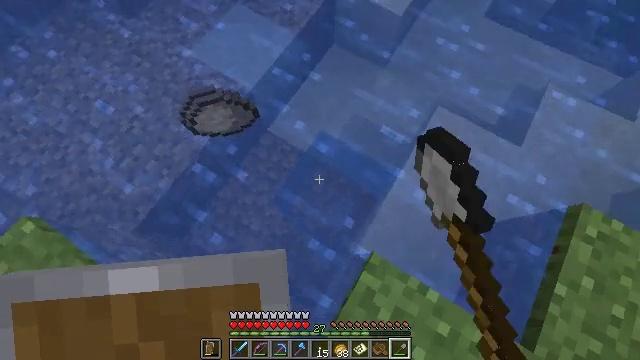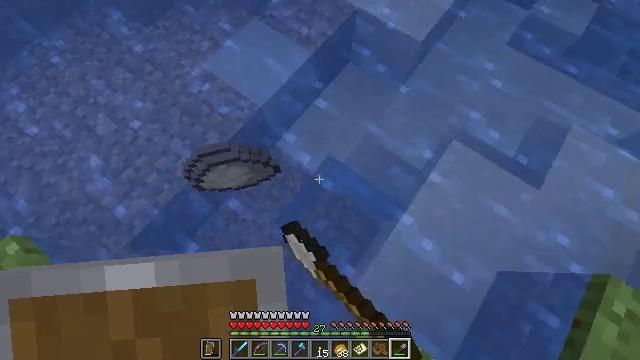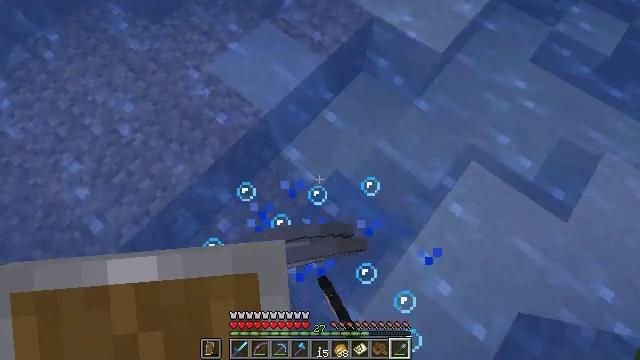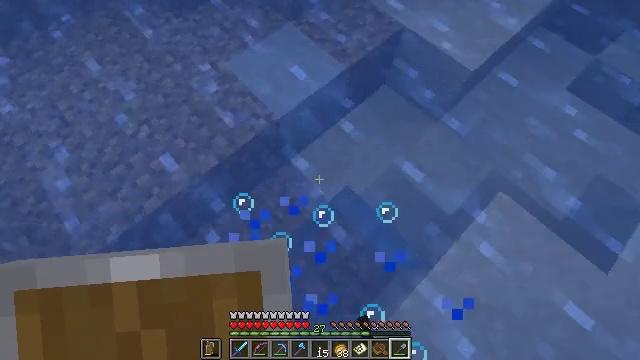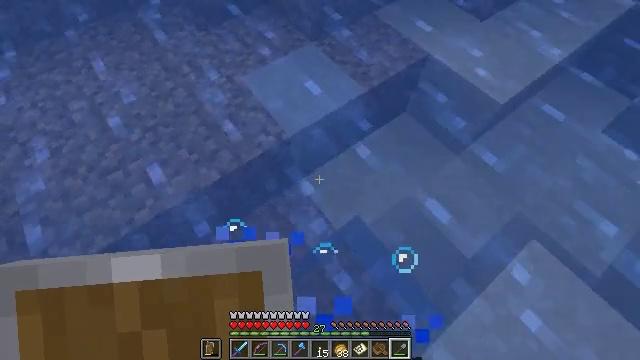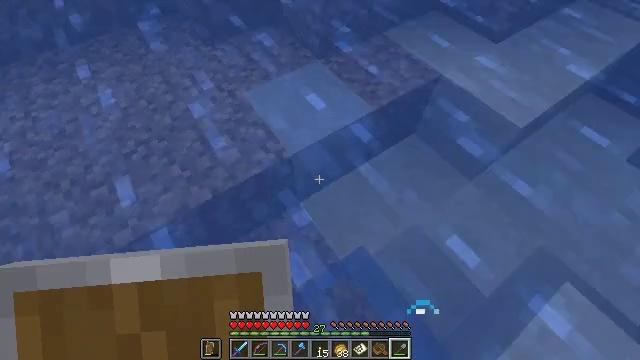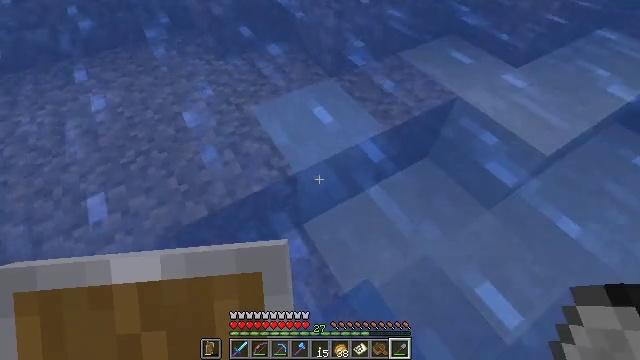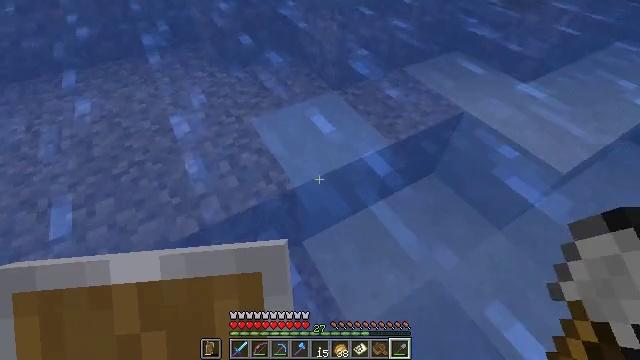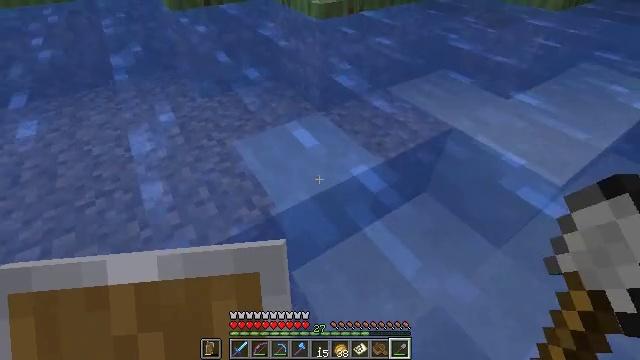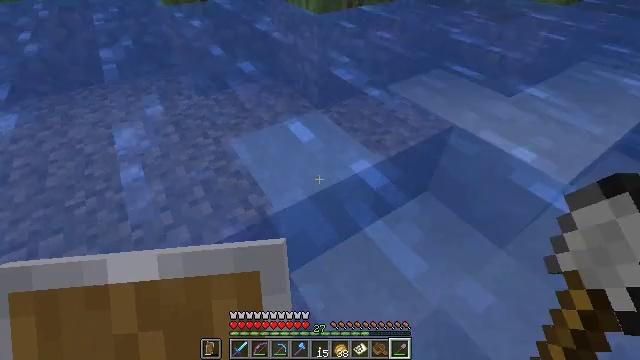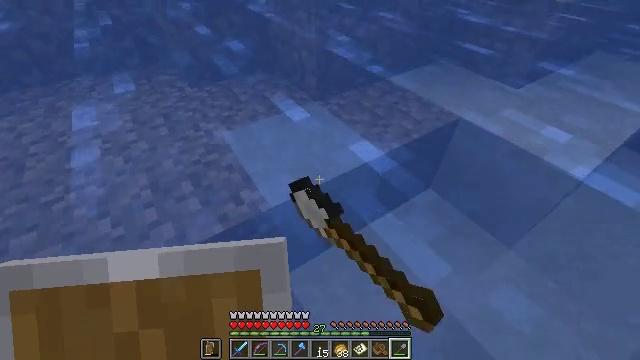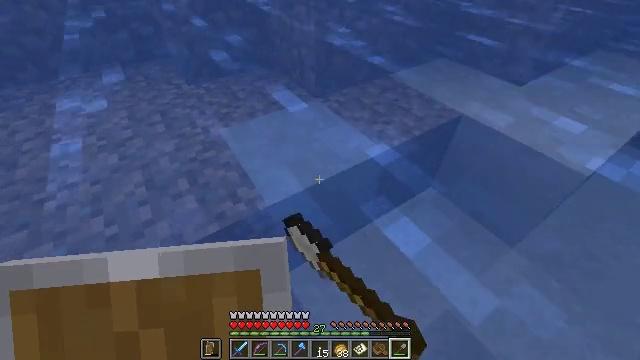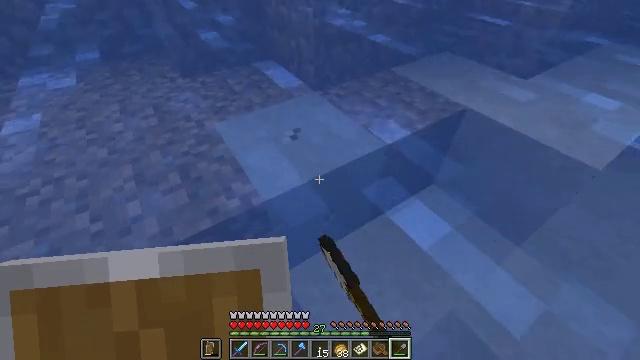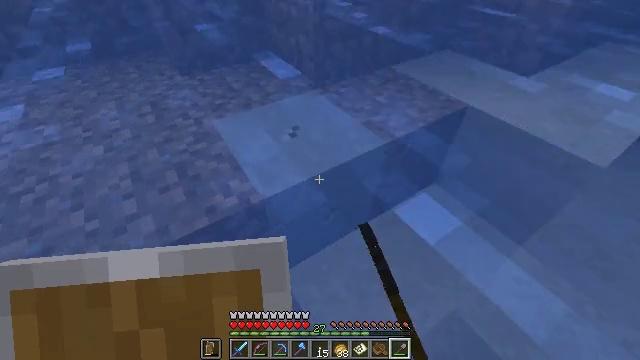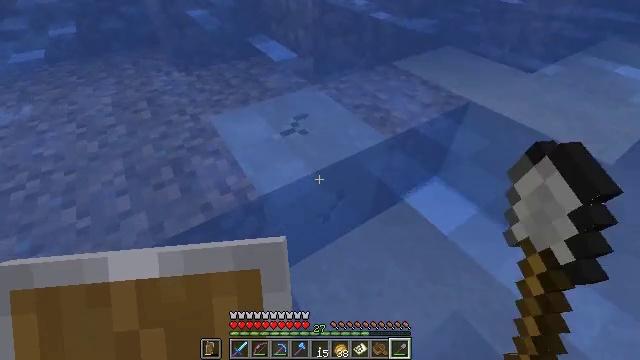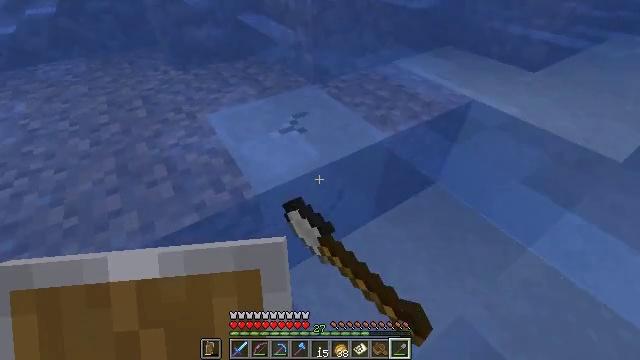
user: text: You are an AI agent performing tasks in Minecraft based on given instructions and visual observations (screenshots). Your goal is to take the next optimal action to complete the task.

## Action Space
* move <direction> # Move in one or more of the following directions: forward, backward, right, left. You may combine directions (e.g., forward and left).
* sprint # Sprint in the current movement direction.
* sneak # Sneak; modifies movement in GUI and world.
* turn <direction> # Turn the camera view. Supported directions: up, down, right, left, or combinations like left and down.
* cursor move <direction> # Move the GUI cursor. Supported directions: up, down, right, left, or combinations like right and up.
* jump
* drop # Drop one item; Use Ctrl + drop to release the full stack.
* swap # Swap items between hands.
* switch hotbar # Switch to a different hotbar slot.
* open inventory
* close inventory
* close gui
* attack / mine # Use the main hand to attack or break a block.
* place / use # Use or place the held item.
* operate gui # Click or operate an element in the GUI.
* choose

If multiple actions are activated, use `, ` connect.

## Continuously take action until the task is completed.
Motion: motion action
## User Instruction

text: Attack the clay block to obtain it.
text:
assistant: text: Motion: move forward, turn left and up
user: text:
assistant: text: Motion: move forward, turn left and up
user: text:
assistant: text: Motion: move forward, turn left and up
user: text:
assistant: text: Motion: move forward, turn left and up
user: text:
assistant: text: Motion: move forward, turn left and up
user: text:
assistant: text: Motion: turn left and up
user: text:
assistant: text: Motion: turn left and up
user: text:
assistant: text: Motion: turn right and up
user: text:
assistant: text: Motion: attack / mine
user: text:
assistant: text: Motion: attack / mine
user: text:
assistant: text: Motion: attack / mine
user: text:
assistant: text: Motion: attack / mine
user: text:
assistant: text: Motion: attack / mine
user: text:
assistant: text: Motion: attack / mine
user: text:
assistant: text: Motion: attack / mine
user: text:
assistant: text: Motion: turn up, attack / mine
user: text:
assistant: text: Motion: attack / mine
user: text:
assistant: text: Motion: attack / mine
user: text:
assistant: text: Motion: attack / mine
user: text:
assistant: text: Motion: attack / mine
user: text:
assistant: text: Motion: attack / mine
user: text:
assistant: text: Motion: move forward, attack / mine
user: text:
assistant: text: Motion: move forward
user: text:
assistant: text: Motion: move forward
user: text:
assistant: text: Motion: move forward
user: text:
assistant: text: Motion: move forward, attack / mine
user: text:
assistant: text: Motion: attack / mine
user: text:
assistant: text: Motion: attack / mine
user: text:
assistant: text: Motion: attack / mine
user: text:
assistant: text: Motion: attack / mine